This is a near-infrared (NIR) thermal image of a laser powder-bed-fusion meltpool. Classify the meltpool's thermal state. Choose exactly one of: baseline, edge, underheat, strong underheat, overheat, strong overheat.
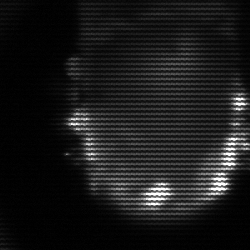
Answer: baseline